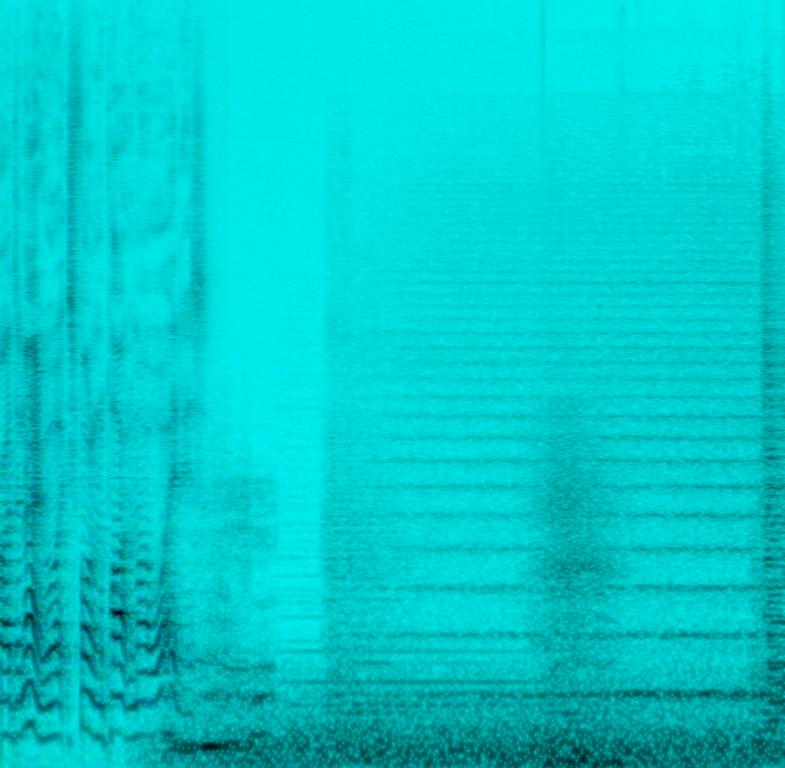
This composition contains a string section playing a rising and dissonant chord along with strings playing short notes. In the background you can hear atmospheric noises. This song may be playing in a scary movie scene.